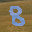
Label: 8